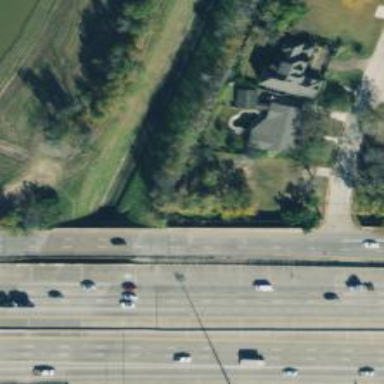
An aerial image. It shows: Secondary road with frontage road alongside.